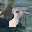
Label: 8